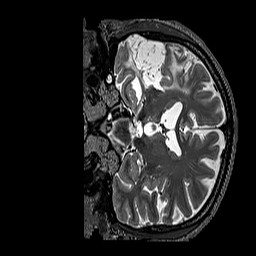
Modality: T2w
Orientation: coronal
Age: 58
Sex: male
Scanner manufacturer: siemens
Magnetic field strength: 3 T
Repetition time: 3.2 s
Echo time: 0.567 s